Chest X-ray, AP view. Patient: 60 years old, sex M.
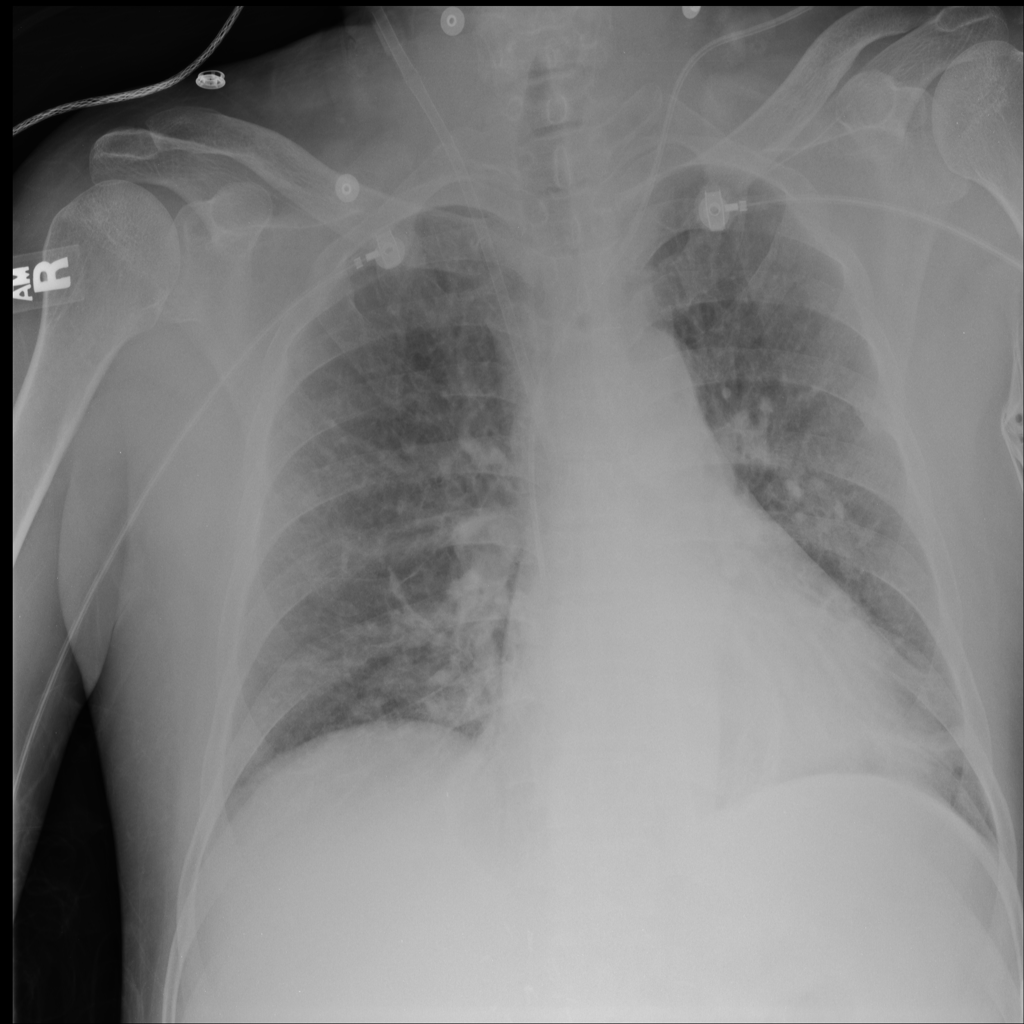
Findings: No Finding